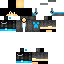
A male human skin with dark skin, wearing brown bald dressed in a blue hoodie and black pants, featuring a closed mouth.